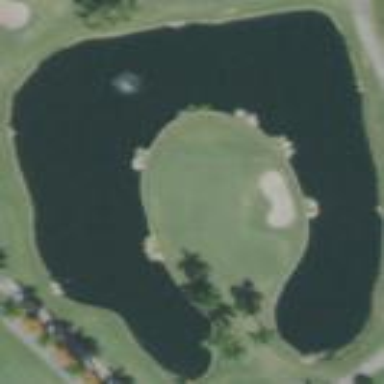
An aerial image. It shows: Water hazard on golf course. The hazard is natural water feature.